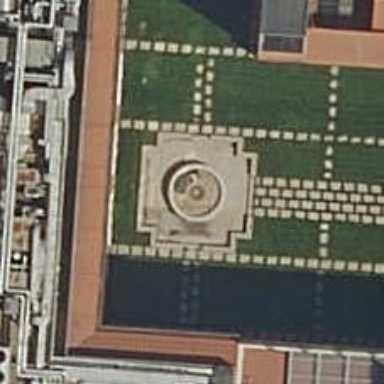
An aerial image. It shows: Fountain.